Question: I'm developing a mobile version of my website. I have this code, tested on Galaxy S3, there is no scroll and the site displays okay.
'''
<head>
<meta name="viewport" content="width=device-width, initial-scale=1">
<link rel="stylesheet" media="only screen and (max-width: 400px)" href="css/mobile.css" />
<link rel="stylesheet" media="only screen and (min-width: 401px)" href="css/desktop.css" />
</head>
'''
On the iPhone 4 however, I get this. The image is a bit too large, and the top bar does not extend to the phone's full width. I assume that this is because iPhone's width is 480px, but how can I target the device and its width, ideally without creating another CSS file for it?
The top bar is set here, as border-top:
'''
body { background-color:#F5F5F5; width: 100%; font-family:Verdana, Geneva, sans-serif; font-size:14px; margin: 0px auto; border-top: 15px solid #003663; line-height: 14px; }
'''

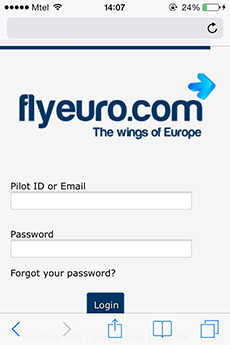
Answer: This can go in your primary stylesheet:
'''
/*Target iPhone's screen width*/
@media screen and (max-device-width: 480px){
/*Do not set fixed widths, use %*/
body{
-webkit-text-size-adjust:none;
font-family:Helvetica, Arial, Verdana, sans-serif;
padding:5px;
}
/*Set widths to 100%*/
div{
clear:both!important;
display:block!important;
width:100%!important;
float:none!important;
margin:0!important;
padding:0!important;
}
/*Create vertical navigation menu*/
#nav,#nav li{
float:none!important;
clear:both!important;
margin:0 0 20px 0!important;
display:block;
padding:0;
text-align:left!important;
width:100%;
}
#nav{
border:1px solid #ccc;
padding:5px;
border-radius:5px;
}
#nav li{
margin:0!important;
}
#nav li a{
display:block;
}
}
'''